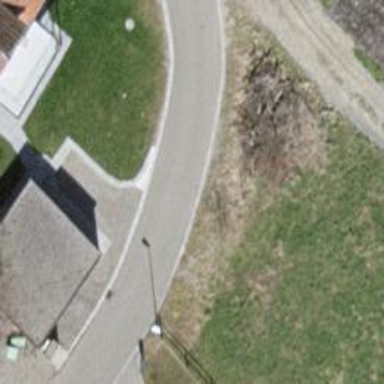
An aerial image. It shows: Residential road.